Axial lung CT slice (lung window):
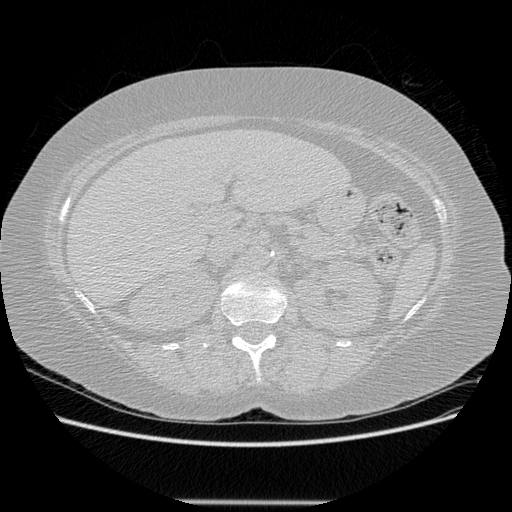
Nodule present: no